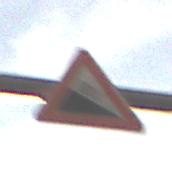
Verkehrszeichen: Gefaelle10
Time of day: SunriseSunset
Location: Outdoor (Nature)
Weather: PartlyCloudy
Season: NotSpecified
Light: Natural